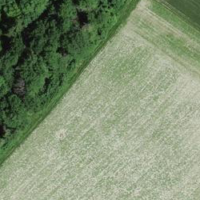
EUNIS habitat code: 52
Species observed at this site:
Corvus corone
Cyanistes caeruleus
Anthus spinoletta
Dendrocopos major
Fringilla coelebs
Turdus merula
Larus michahellis
Ardea alba
Hieraaetus pennatus
Hirundo rustica
Dryocopus martius
Milvus milvus
Pica pica
Coccothraustes coccothraustes
Falco tinnunculus
Picus viridis
Corvus corax
Accipiter nisus